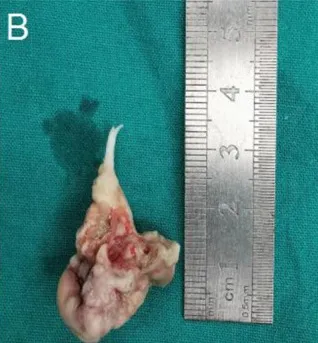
Some tricuspid leaflets and chordae tendineae after resection.
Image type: medical_photograph (other_medical_photograph)